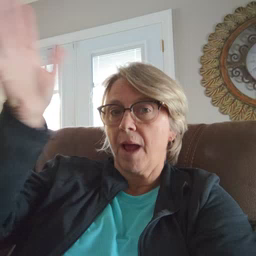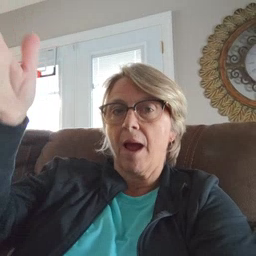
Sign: grandpa